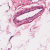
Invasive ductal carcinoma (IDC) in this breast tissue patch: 0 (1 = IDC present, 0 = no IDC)